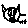
Label: cat